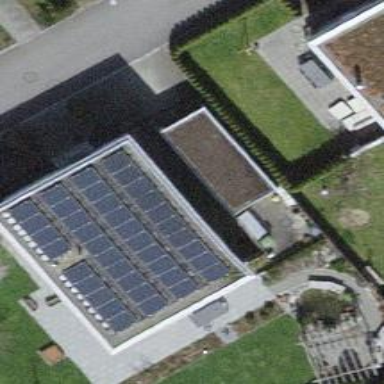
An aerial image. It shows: Solar power generator utilizing photovoltaic technology with solar photovoltaic panels.